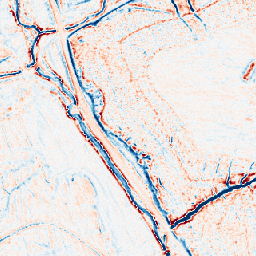
Category: edge_preserving
Decomposition family: bilateral
Decomposition parameters: d: 9
sigma_color: 25
sigma_space: 50
Upsampling method: nearest
Upsampling parameters: scale: 8
Upsampling scale: 8